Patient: sex M, age 72
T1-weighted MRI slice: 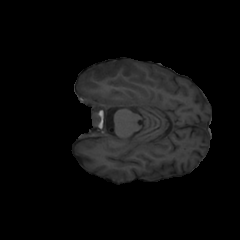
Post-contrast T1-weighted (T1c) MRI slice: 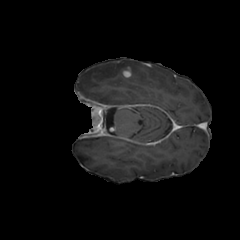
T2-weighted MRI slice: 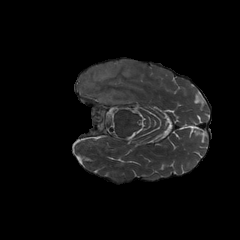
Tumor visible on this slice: yes
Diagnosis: Glioblastoma, IDH-wildtype
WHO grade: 4